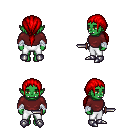
a pixel art fantasy rpg character, female body template, orc, green skin, maroon long-sleeve shirt, white pants, red ponytail hairstyle, white cloth bandages, metal boots, dagger, four views (front, back, left, right), 2x2 character sprite sheet, small pixel art, hard edges, no anti-aliasing